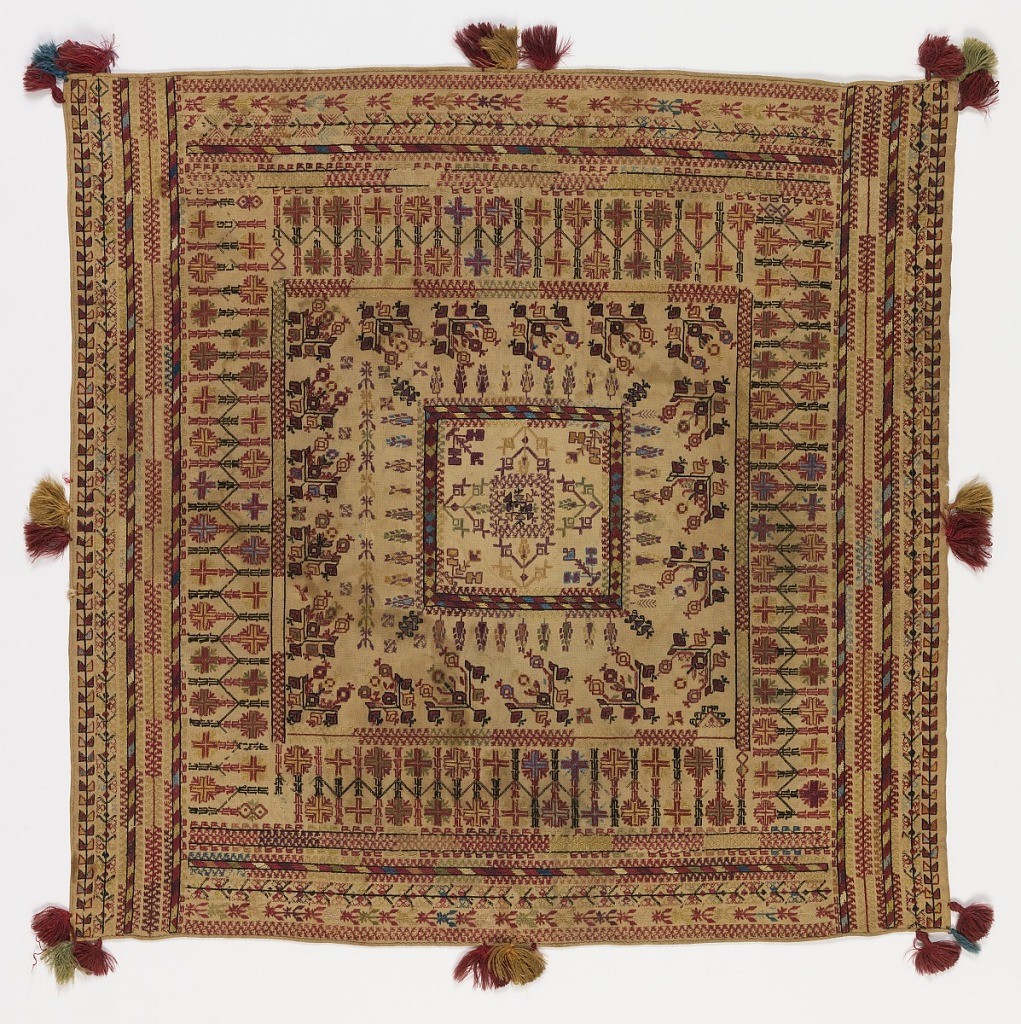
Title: Tablecover
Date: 19th century
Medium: silk embroidery on cotton foundation Technique: embroidered in cross, satin, running, and double-running stitches on plain weave foundation
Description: Concentric squared of geometric and stylized floral patterns. Trimmed with tassels on all sides.